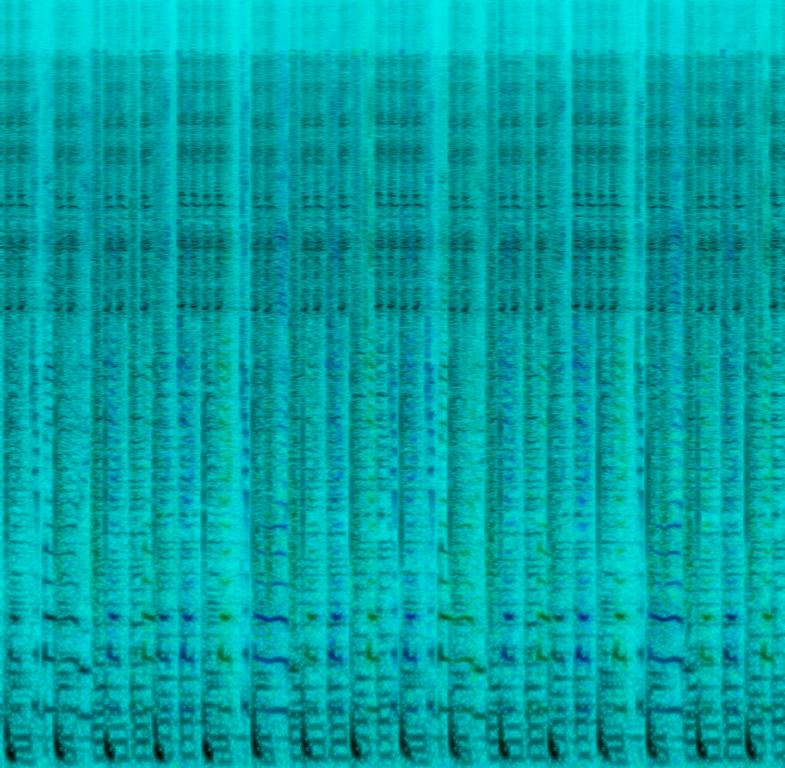
A male vocalist sings this energetic song. The tempo is fast with synthesiser arrangements, digital drumming and tambourine beats along with an incessant catchy vocal riff and vocalisation. The music is buoyant, energetic,enthusiastic , pulsating, punchy and groovy. This song is Techno Pop.